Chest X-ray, PA view. Patient: 46 years old, sex M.
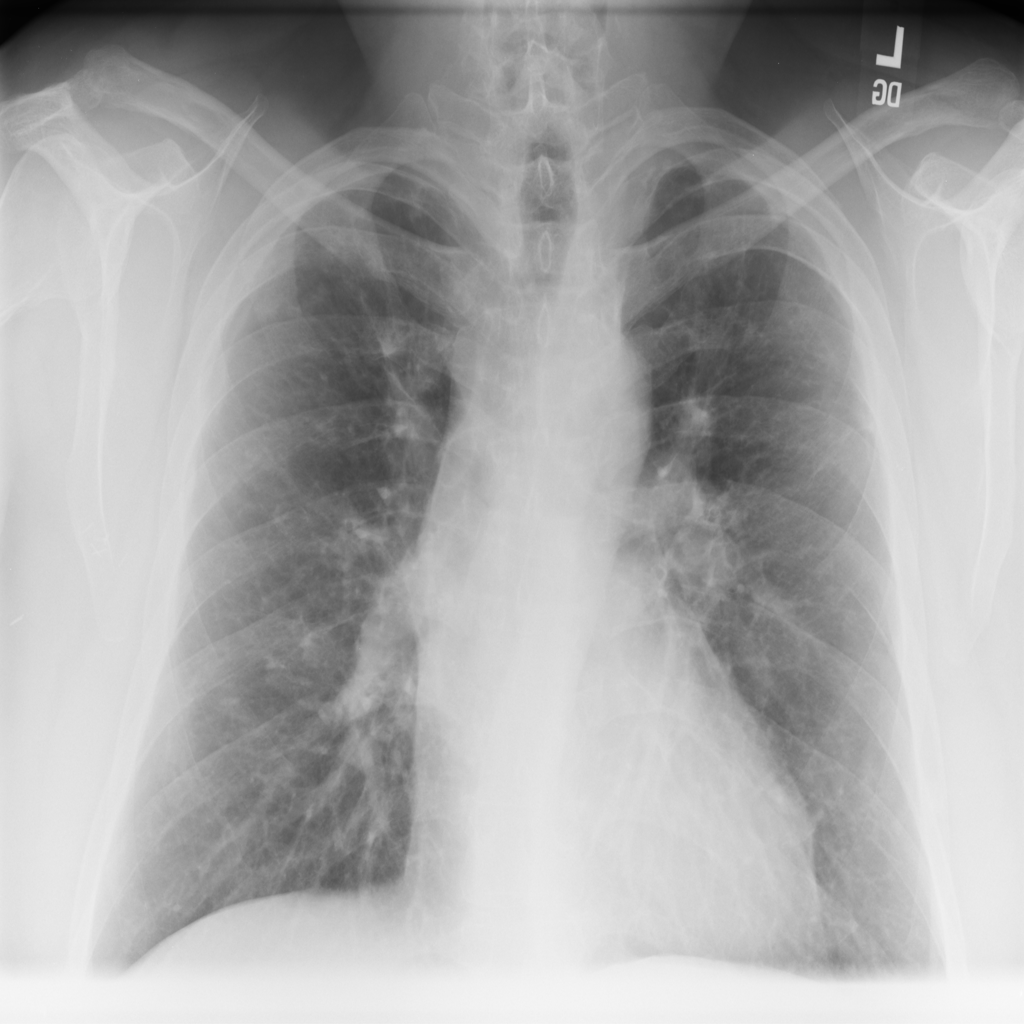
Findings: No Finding